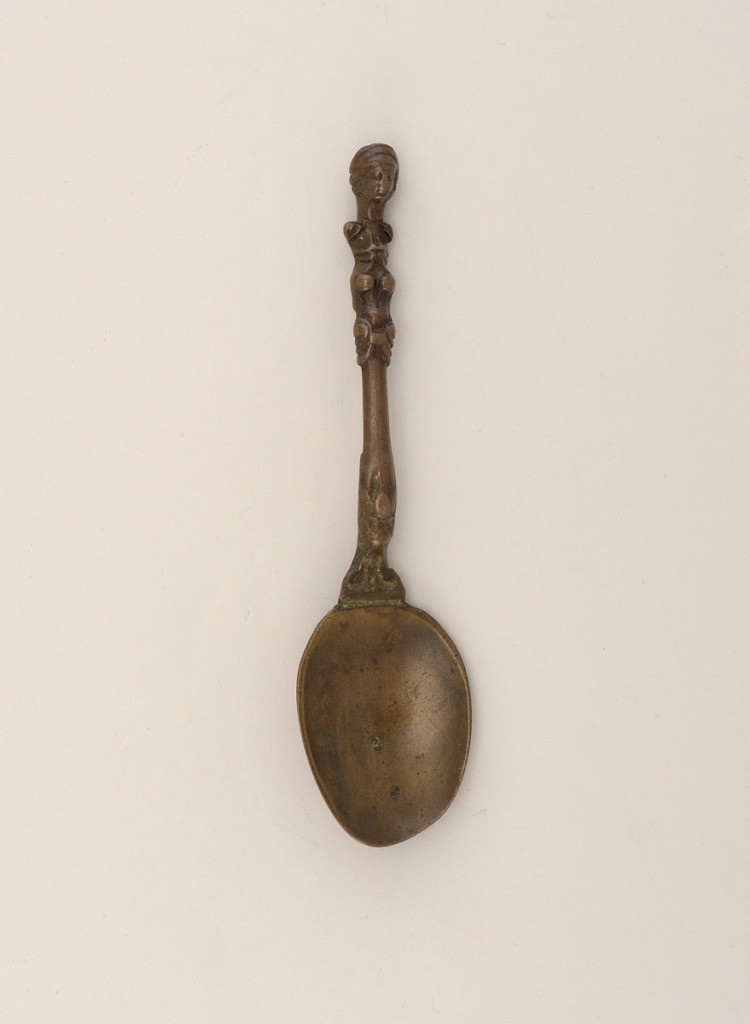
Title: spoon
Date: ca. 1600
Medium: bronze
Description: Cast bronze, oval bowl. Scroll handle has grotesque-shaped decoration on front and back; handle terminating in armless female upper torso. Heavy rib reverse of bowl.